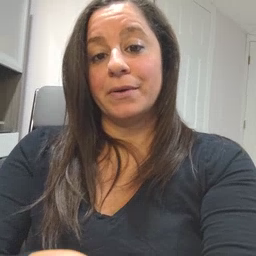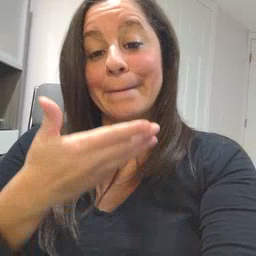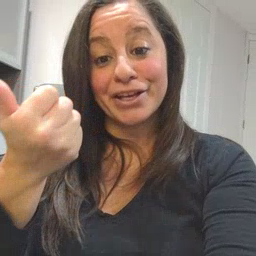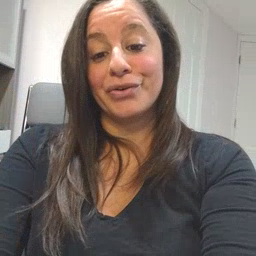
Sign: better